Field crop: maize
Growth stage: 2
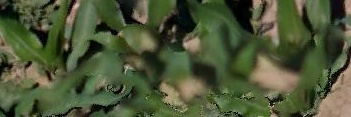
Species: maize